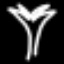
Label: palm tree